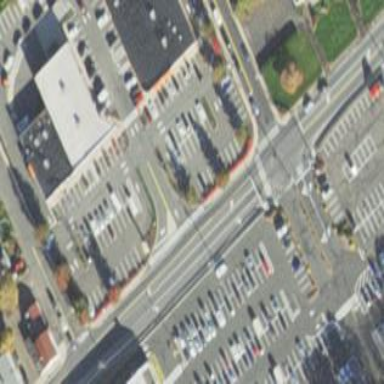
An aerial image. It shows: Parking area with asphalt surface.